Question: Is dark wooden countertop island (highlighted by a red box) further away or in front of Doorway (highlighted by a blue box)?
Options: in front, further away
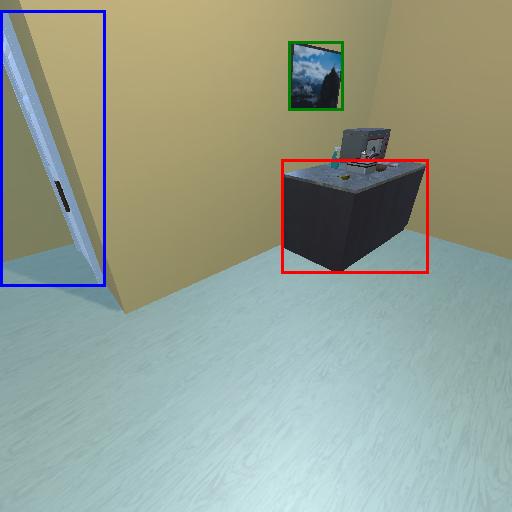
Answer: in front